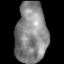
Tissue: lung
Cell type: Smooth muscle cells
Senescence score: 0.5639
Nuclear area (px): 1885
Mean DAPI intensity: 133.596